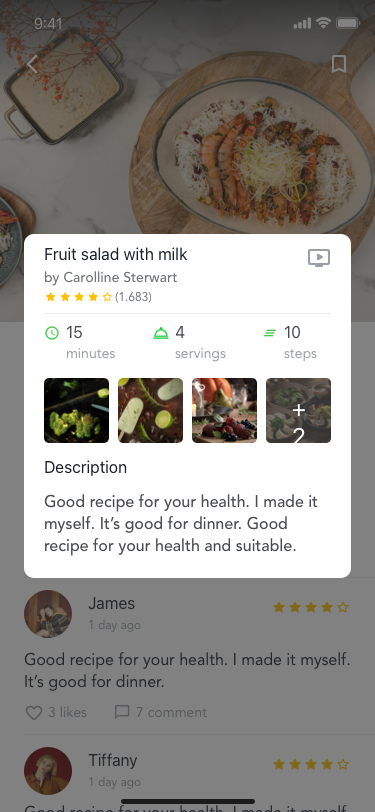
Text in this UI design:
Samatha
James
Tiffany
Ingredients
Review
Direction
2 hour ago
3 likes
7 comment
Good recipe for your health.
Good recipe for your health. I made it myself.
It’s good for dinner.
7 comment
3 likes
1 day ago
1 day ago
Good recipe for your health. I made it myself.
It’s good for dinner.
Fruit salad with milk
Description
15
4
10
by Carolline Sterwart
(1.683)
minutes
servings
steps
+2
Good recipe for your health. I made it
myself. It’s good for dinner. Good
recipe for your health and suitable.